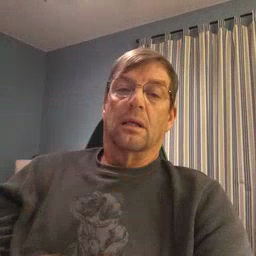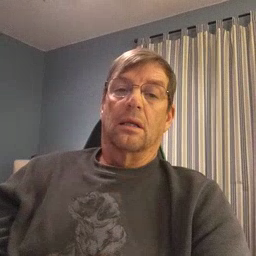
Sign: green